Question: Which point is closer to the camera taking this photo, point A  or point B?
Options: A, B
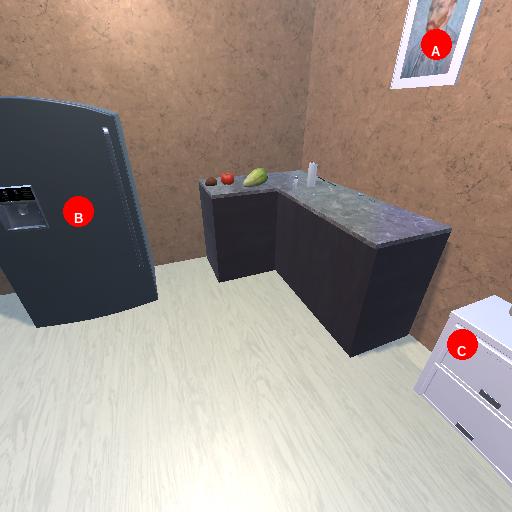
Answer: A